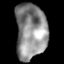
Tissue: lung
Cell type: T cells
Senescence score: 0.2376
Nuclear area (px): 1687
Mean DAPI intensity: 141.332